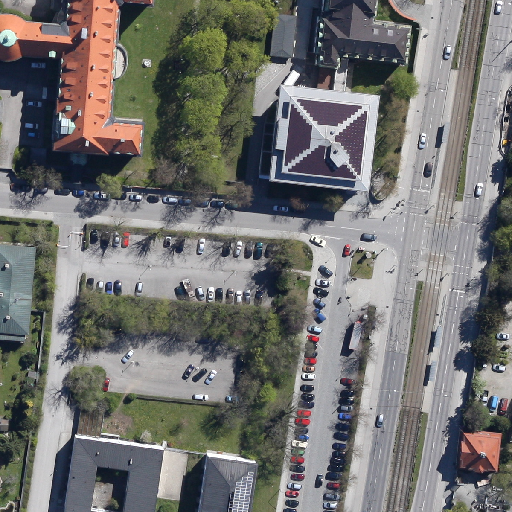
Referring expression: road marking